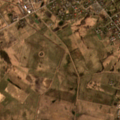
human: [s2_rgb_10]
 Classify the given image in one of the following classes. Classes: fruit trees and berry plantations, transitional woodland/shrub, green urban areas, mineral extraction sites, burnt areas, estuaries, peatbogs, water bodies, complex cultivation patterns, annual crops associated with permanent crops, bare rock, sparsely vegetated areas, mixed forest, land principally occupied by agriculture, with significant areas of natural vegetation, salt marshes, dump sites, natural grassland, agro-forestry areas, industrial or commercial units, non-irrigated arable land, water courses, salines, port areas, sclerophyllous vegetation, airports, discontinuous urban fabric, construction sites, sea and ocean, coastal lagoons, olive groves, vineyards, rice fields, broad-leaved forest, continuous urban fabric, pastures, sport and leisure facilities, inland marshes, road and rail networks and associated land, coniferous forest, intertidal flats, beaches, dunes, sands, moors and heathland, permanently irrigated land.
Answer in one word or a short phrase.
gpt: discontinuous urban fabric, non-irrigated arable land, pastures, complex cultivation patterns